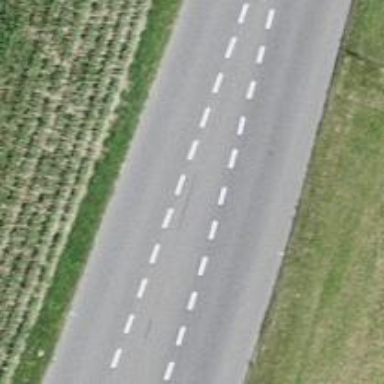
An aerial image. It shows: Secondary road.